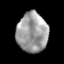
Tissue: prostate
Cell type: T cells
Senescence score: 0.3373
Nuclear area (px): 1210
Mean DAPI intensity: 156.289